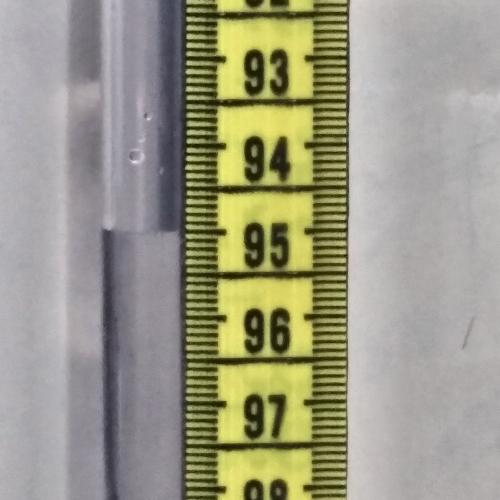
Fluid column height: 95.0 cm